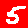
Digit: 5